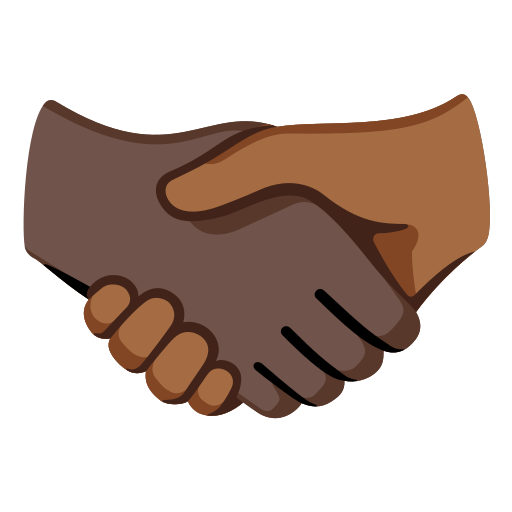
Emoji: 🫱🏿‍🫲🏾